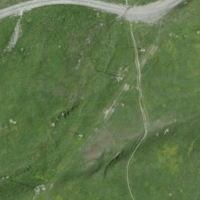
EUNIS habitat code: 23
Species observed at this site:
Primula veris
Phyteuma betonicifolium